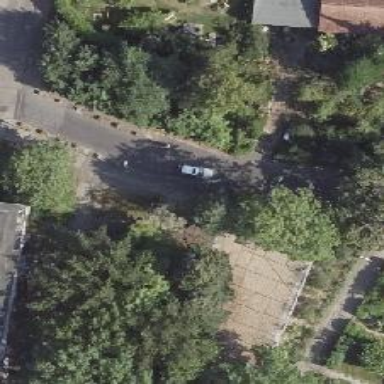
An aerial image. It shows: Living street with asphalt surface. The road is suitable for bicycles with asphalt surface.